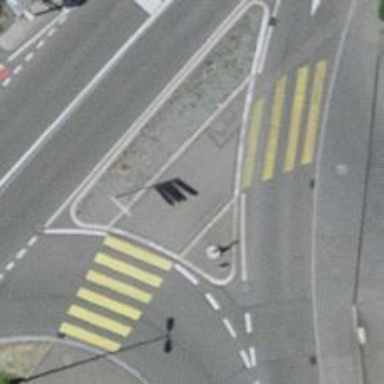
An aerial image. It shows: Footway that serves as traffic island.